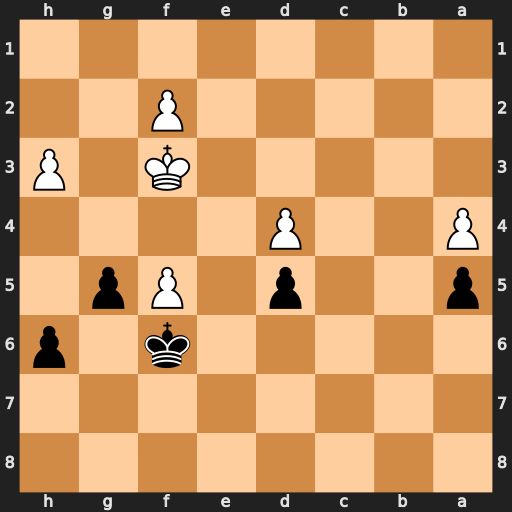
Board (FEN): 8/8/5k1p/p2p1Pp1/P2P4/5K1P/5P2/8
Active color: b
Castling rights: -
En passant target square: -
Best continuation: Kxf5 Ke3 g4 h4 h5